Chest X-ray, AP view. Patient: 47 years old, sex M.
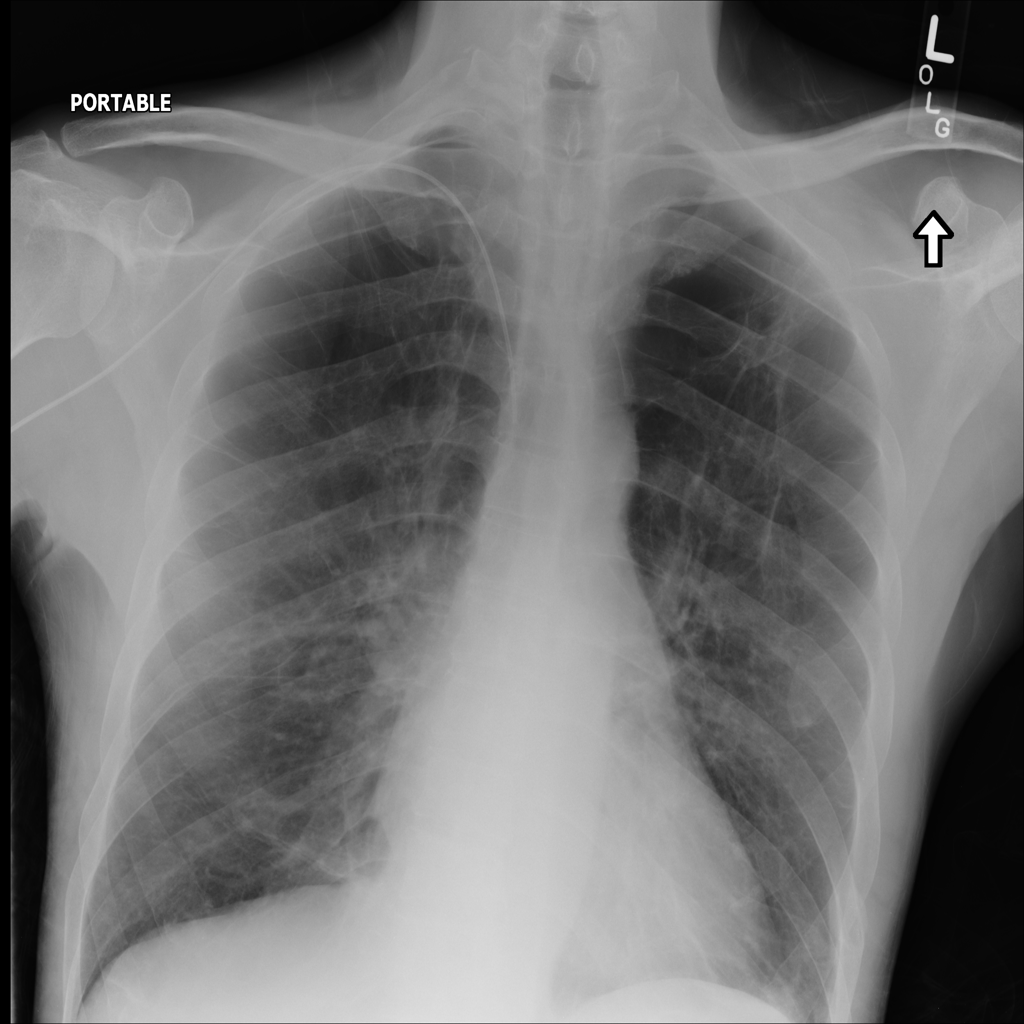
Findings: Fibrosis